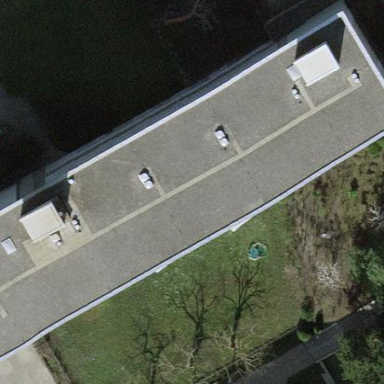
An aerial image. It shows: Apartment building with flat roof.